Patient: sex F, age 58
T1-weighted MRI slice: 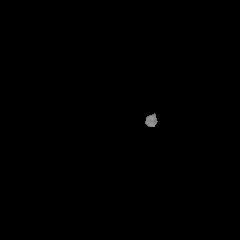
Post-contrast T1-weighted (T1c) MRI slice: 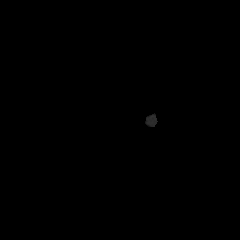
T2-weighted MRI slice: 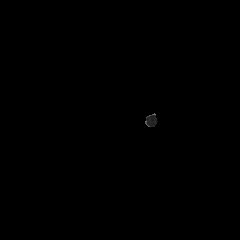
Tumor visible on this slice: no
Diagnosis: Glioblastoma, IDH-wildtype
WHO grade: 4